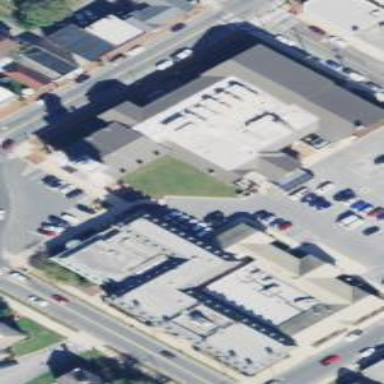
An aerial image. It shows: Government office building.